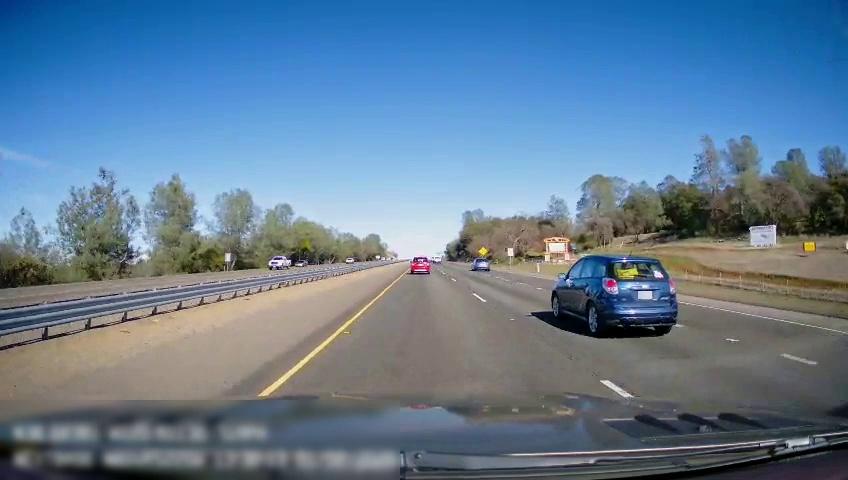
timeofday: Day
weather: Sunny
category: Drivable Space
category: Drivable Space
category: Vehicles | Truck
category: Vehicles | Car
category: Vehicles | Car
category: Vehicles | Car
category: Vehicles | Car
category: Lanes | Current Lane
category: Lanes | Current Lane
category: Lanes | Alternate Lane
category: Lanes | Alternate Lane